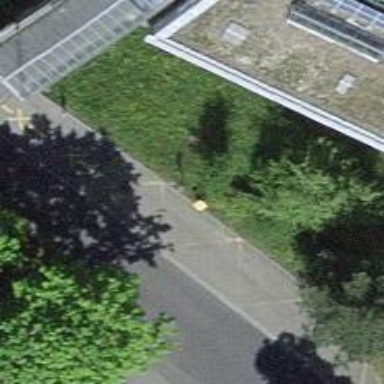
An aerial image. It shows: Post box.